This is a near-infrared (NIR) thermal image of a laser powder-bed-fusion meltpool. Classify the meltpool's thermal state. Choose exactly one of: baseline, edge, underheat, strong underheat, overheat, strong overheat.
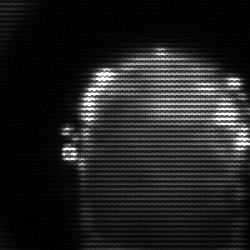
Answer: baseline